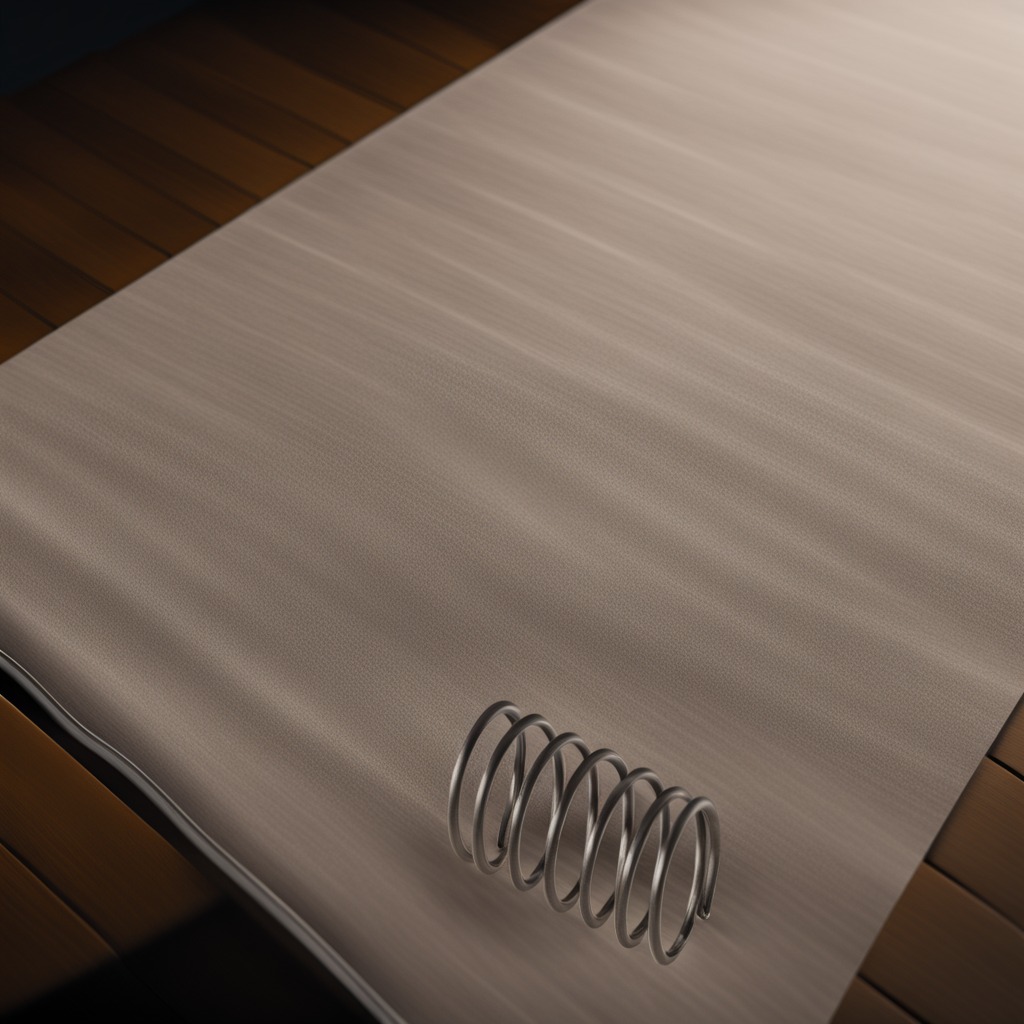
A coiled metal spring is lying on the wooden table.